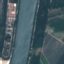
Land use / land cover: River